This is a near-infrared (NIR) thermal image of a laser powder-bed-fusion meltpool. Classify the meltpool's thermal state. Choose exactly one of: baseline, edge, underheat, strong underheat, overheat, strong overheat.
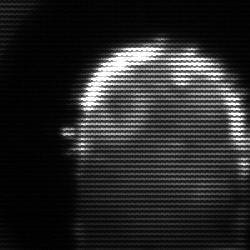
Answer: baseline